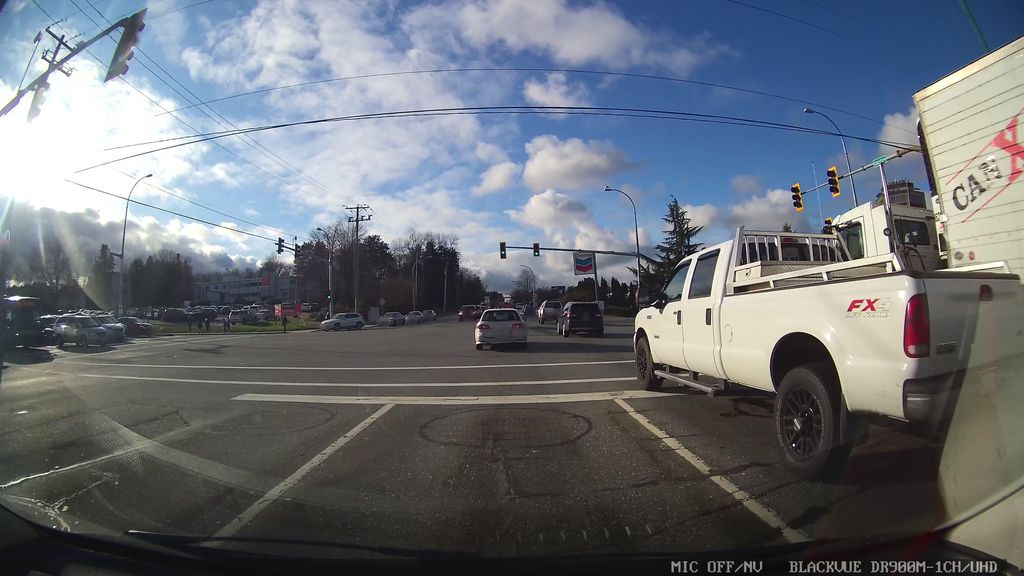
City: vancouver